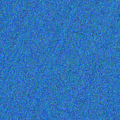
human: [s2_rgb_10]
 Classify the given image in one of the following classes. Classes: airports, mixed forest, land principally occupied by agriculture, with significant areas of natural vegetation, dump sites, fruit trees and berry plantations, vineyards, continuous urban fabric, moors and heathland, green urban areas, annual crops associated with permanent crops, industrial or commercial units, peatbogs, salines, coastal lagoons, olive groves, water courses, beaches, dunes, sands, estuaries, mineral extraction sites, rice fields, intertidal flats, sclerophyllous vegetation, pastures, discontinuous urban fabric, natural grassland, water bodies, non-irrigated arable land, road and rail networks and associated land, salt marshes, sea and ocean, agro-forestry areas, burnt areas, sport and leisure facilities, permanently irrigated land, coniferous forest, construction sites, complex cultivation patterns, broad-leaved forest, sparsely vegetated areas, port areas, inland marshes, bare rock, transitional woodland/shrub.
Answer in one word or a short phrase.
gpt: sea and ocean